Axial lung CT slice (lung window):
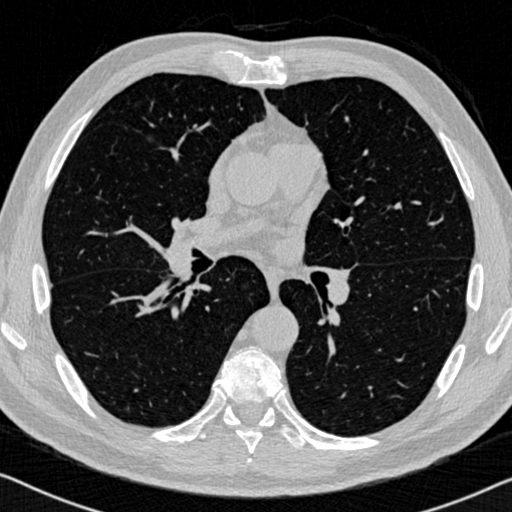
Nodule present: no